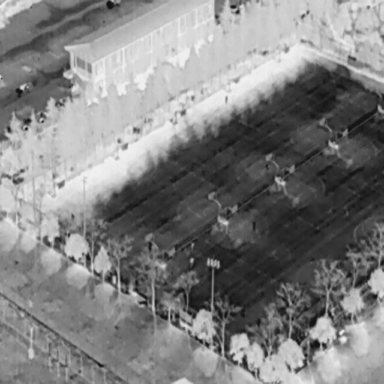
There are nine objects shown in the infrared image, including seven People, and two Cars.